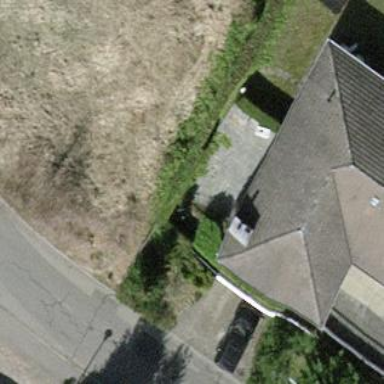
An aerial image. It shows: View of roof of building.